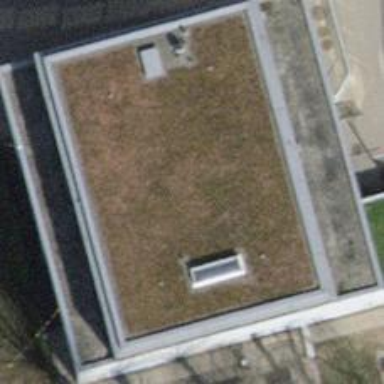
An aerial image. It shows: School building.